Field crop: maize
Growth stage: 2
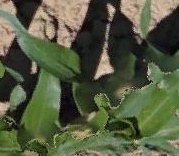
Species: maize